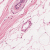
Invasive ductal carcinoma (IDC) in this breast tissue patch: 0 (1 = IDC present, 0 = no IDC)